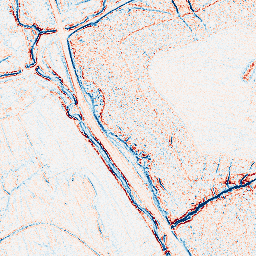
Category: edge_preserving
Decomposition family: bilateral
Decomposition parameters: d: 5
sigma_color: 100
sigma_space: 75
Upsampling method: bicubic_3x
Upsampling parameters: scale: 3
Upsampling scale: 3